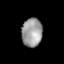
Tissue: lung
Cell type: Epithelial cells
Senescence score: 0.2185
Nuclear area (px): 577
Mean DAPI intensity: 155.177